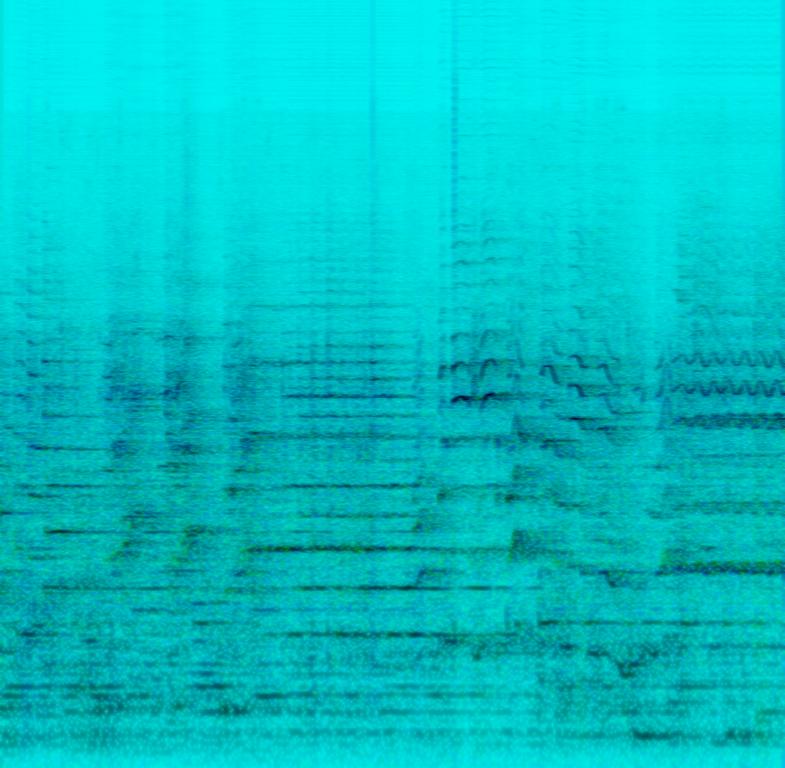
This song contains a female voice singing in a high pitch along to strings playing their own supportive melody and percussion's holding a groove with different elements. This is an amateur recording. This song may be playing at a gym during dancing classes.